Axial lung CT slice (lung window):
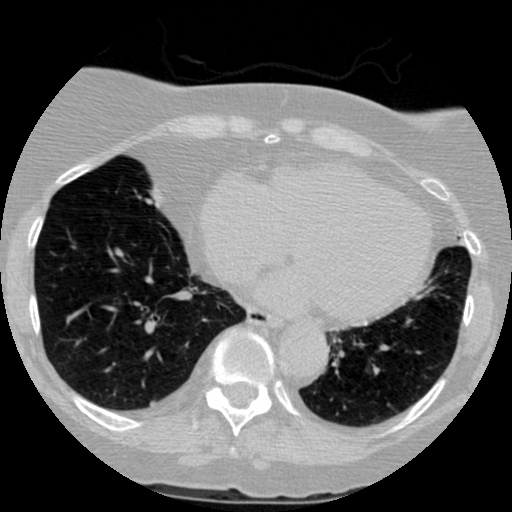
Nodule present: no